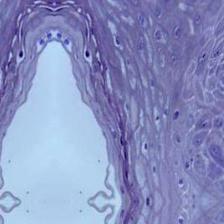
Diagnosis: Normal